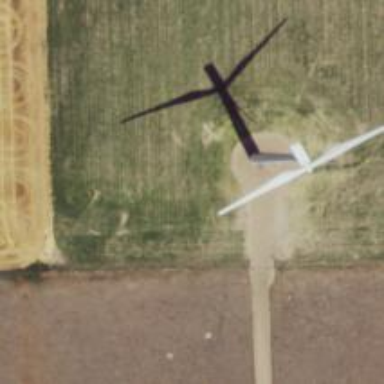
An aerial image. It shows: Wind generator powered by horizontal axis wind turbine.